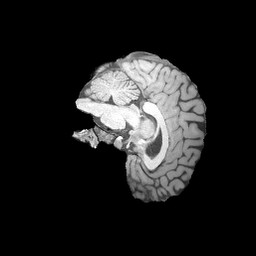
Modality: T1w
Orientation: sagittal
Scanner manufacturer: siemens
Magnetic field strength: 3 T
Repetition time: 2.08 s
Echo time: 0.00464 s